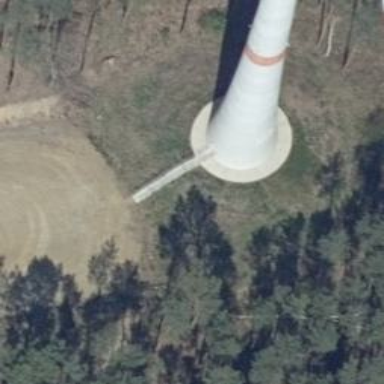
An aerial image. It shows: Wind turbine generator that utilizes wind as its source for generating electricity. It is of the horizontal axis type.